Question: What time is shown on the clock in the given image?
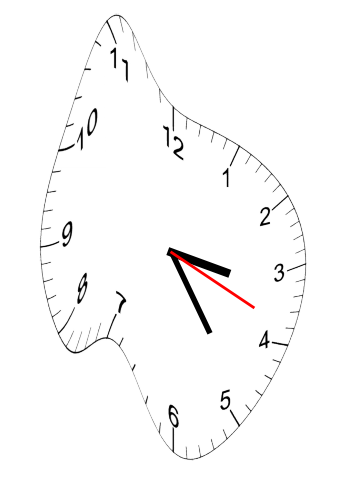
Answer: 03:24:19